Question: I have created a Qtablewidget as a class, and add_button to add rows, a delete_button to remove rows from table down upwards. I would like to connect functions to buttons, but it doesn't work correctly. I have used getattr method to call the function, still does not work.
The table

to explain more, those scriptlines are giving attributte errors. when they are called by button.clicked.connect method.
'''
add_button.clicked.connect(self._addrow)
delete_button.clicked.connect(self._removeItem)
'''
The script is as below:
'''
import sys
from PyQt5 import QtCore, QtGui, QtWidgets, Qt
class loadtable(QtWidgets.QTableWidget):
def __init__(self, parent=None):
super(loadtable, self).__init__(parent)
self.setColumnCount(5)
self.setRowCount(1)
self.setFont(QtGui.QFont("Helvetica", 10, QtGui.QFont.Normal, italic=False))
headertitle = ("A","B","C","D","E")
self.setHorizontalHeaderLabels(headertitle)
self.verticalHeader().setVisible(False)
self.horizontalHeader().setHighlightSections(False)
self.horizontalHeader().setSectionResizeMode(QtWidgets.QHeaderView.Fixed)
self.setSelectionMode(QtWidgets.QAbstractItemView.NoSelection)
self.setColumnWidth(0, 130)
combox_lay = QtWidgets.QComboBox(self)
combox_lay.addItems(["I","II"])
self.setCellWidget(0, 4, combox_lay)
self.cellChanged.connect(self._cellclicked)
#self.cellChanged.connect(self._addrow)
#self.cellDoubleClicked.connect(self._removerow)
def _cellclicked(self):
self.value = self.currentItem()
self.value.setTextAlignment(Qt.AlignCenter)
#if self.value is not None:
#return self.value.setTextAlignment(Qt.AlignCenter)
def _addrow(self):
rowcount = self.rowCount()
print(rowcount)
self.setRowCount(rowcount+1)
combox_add = QtWidgets.QComboBox(self)
combox_add.addItems(["I","II"])
self.setCellWidget(rowcount, 4, combox_add)
def _removerow(self):
self.removeRow(1)
class thirdtabloads(QtWidgets.QWidget):
def __init__(self, parent=None):
super(thirdtabloads, self).__init__(parent)
table = loadtable()
button_layout = QtWidgets.QVBoxLayout()
add_button = QtWidgets.QPushButton("Add")
add_button.clicked.connect(self._addrow)
delete_button = QtWidgets.QPushButton("Delete")
delete_button.clicked.connect(self._removeItem)
button_layout.addWidget(add_button, alignment=QtCore.Qt.AlignBottom)
button_layout.addWidget(delete_button, alignment=QtCore.Qt.AlignTop)
tablehbox = QtWidgets.QHBoxLayout()
tablehbox.setContentsMargins(10,10,10,10)
tablehbox.addWidget(table)
grid = QtWidgets.QGridLayout(self)
grid.addLayout(button_layout, 0, 1)
grid.addLayout(tablehbox, 0, 0)
if __name__ == '__main__':
app = QtWidgets.QApplication(sys.argv)
w = thirdtabloads()
w.show()
sys.exit(app.exec_())
'''
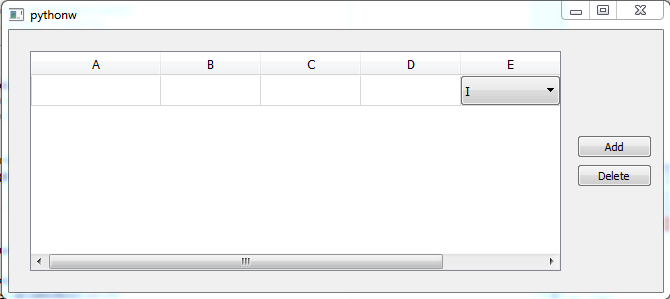
Answer: To add a row you must use 'insertRow()', to remove the last row use 'removeRow()' and pass the last row and remember that the numbering starts from 0 so the last row is 'self.rowCount() - 1.'
On the other hand, your connection is incorrect, I ask you: '_addrow()''_removerow()' belongs to LoadTable, so to access them we need an object of that class, ie 'table._addrow' and 'table._removerow'.
'''
import sys
from PyQt5 import QtCore, QtGui, QtWidgets
class LoadTable(QtWidgets.QTableWidget):
def __init__(self, parent=None):
super(LoadTable, self).__init__(1, 5, parent)
self.setFont(QtGui.QFont("Helvetica", 10, QtGui.QFont.Normal, italic=False))
headertitle = ("A","B","C","D","E")
self.setHorizontalHeaderLabels(headertitle)
self.verticalHeader().hide()
self.horizontalHeader().setHighlightSections(False)
self.horizontalHeader().setSectionResizeMode(QtWidgets.QHeaderView.Fixed)
self.setSelectionMode(QtWidgets.QAbstractItemView.NoSelection)
self.setColumnWidth(0, 130)
combox_lay = QtWidgets.QComboBox(self)
combox_lay.addItems(["I","II"])
self.setCellWidget(0, 4, combox_lay)
self.cellChanged.connect(self._cellclicked)
@QtCore.pyqtSlot(int, int)
def _cellclicked(self, r, c):
it = self.item(r, c)
it.setTextAlignment(QtCore.Qt.AlignCenter)
@QtCore.pyqtSlot()
def _addrow(self):
rowcount = self.rowCount()
self.insertRow(rowcount)
combox_add = QtWidgets.QComboBox(self)
combox_add.addItems(["I","II"])
self.setCellWidget(rowcount, 4, combox_add)
@QtCore.pyqtSlot()
def _removerow(self):
if self.rowCount() > 0:
self.removeRow(self.rowCount()-1)
class ThirdTabLoads(QtWidgets.QWidget):
def __init__(self, parent=None):
super(ThirdTabLoads, self).__init__(parent)
table = LoadTable()
add_button = QtWidgets.QPushButton("Add")
add_button.clicked.connect(table._addrow)
delete_button = QtWidgets.QPushButton("Delete")
delete_button.clicked.connect(table._removerow)
button_layout = QtWidgets.QVBoxLayout()
button_layout.addWidget(add_button, alignment=QtCore.Qt.AlignBottom)
button_layout.addWidget(delete_button, alignment=QtCore.Qt.AlignTop)
tablehbox = QtWidgets.QHBoxLayout()
tablehbox.setContentsMargins(10, 10, 10, 10)
tablehbox.addWidget(table)
grid = QtWidgets.QGridLayout(self)
grid.addLayout(button_layout, 0, 1)
grid.addLayout(tablehbox, 0, 0)
if __name__ == '__main__':
app = QtWidgets.QApplication(sys.argv)
w = ThirdTabLoads()
w.show()
sys.exit(app.exec_())
'''